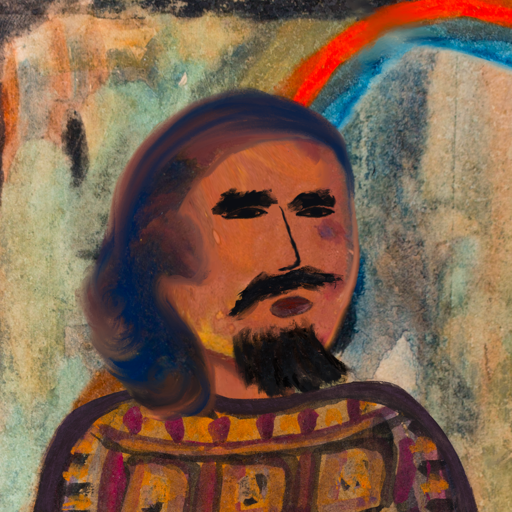
Background: Childish, Head And Neck Side: Mother_And_Son_Son, Face Side: Mosgoul, Bust: Doll, Hair Side: Mother_And_Son_Son, Head Accessory: Blank, Second Necklace: Blank, Necklace: Blank, Baby: Blank